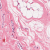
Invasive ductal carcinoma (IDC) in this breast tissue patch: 0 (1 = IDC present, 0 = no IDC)